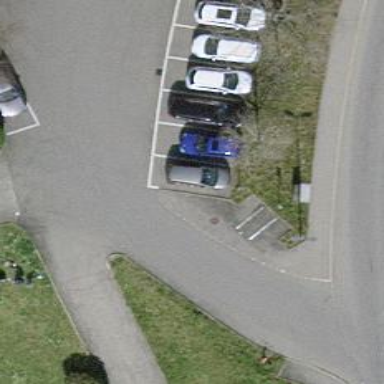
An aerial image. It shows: Motorcycle parking area.